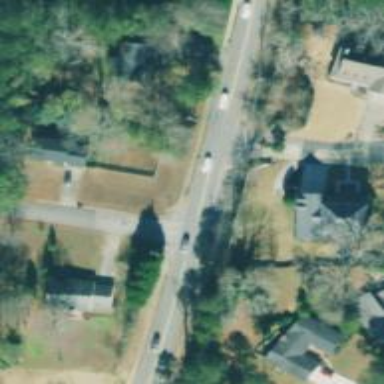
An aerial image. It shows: Road with stop sign.